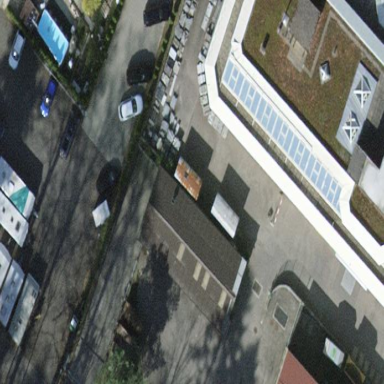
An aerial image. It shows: Building with gabled roof oriented along its length. The roof is brown in color.